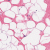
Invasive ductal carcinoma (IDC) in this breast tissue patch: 0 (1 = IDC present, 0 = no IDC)